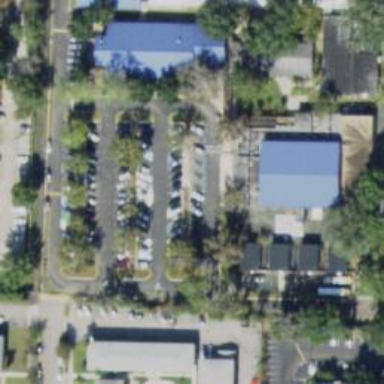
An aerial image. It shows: Parking space is available.